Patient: sex M, age 60
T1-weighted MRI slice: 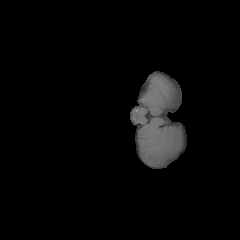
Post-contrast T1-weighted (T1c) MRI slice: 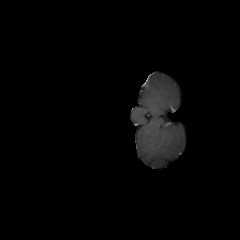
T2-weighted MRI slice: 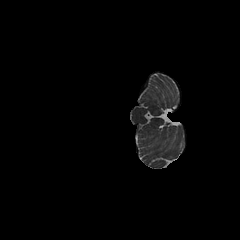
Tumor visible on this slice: no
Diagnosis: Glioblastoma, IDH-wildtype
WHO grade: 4